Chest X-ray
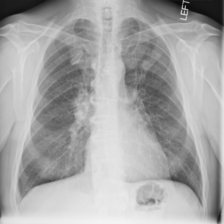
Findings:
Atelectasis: negative
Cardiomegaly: negative
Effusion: negative
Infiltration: negative
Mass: positive
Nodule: positive
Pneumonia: negative
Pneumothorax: negative
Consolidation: negative
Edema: negative
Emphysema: negative
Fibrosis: negative
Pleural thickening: negative
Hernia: negative